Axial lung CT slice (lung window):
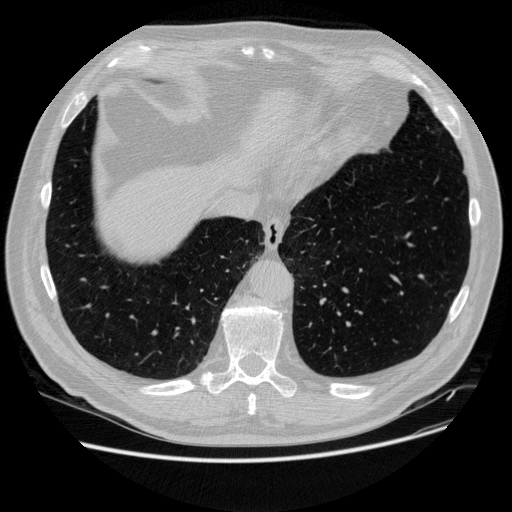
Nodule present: no